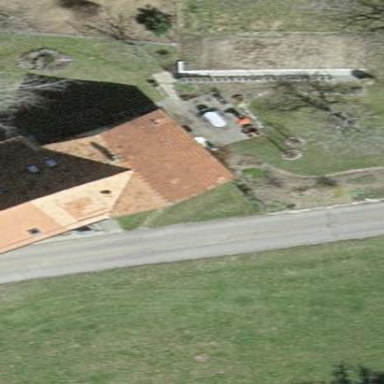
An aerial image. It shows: Simple house.